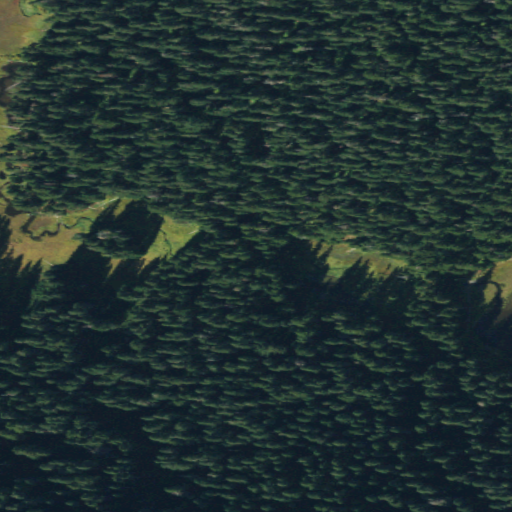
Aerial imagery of plain(s) in Washington named Beljica Meadows containing evergreen forest, woody wetlands, and herbaceous wetlands